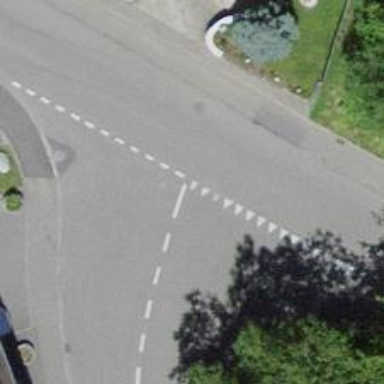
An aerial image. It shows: Road with "give way" sign.